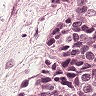
Metastatic tissue present: yes